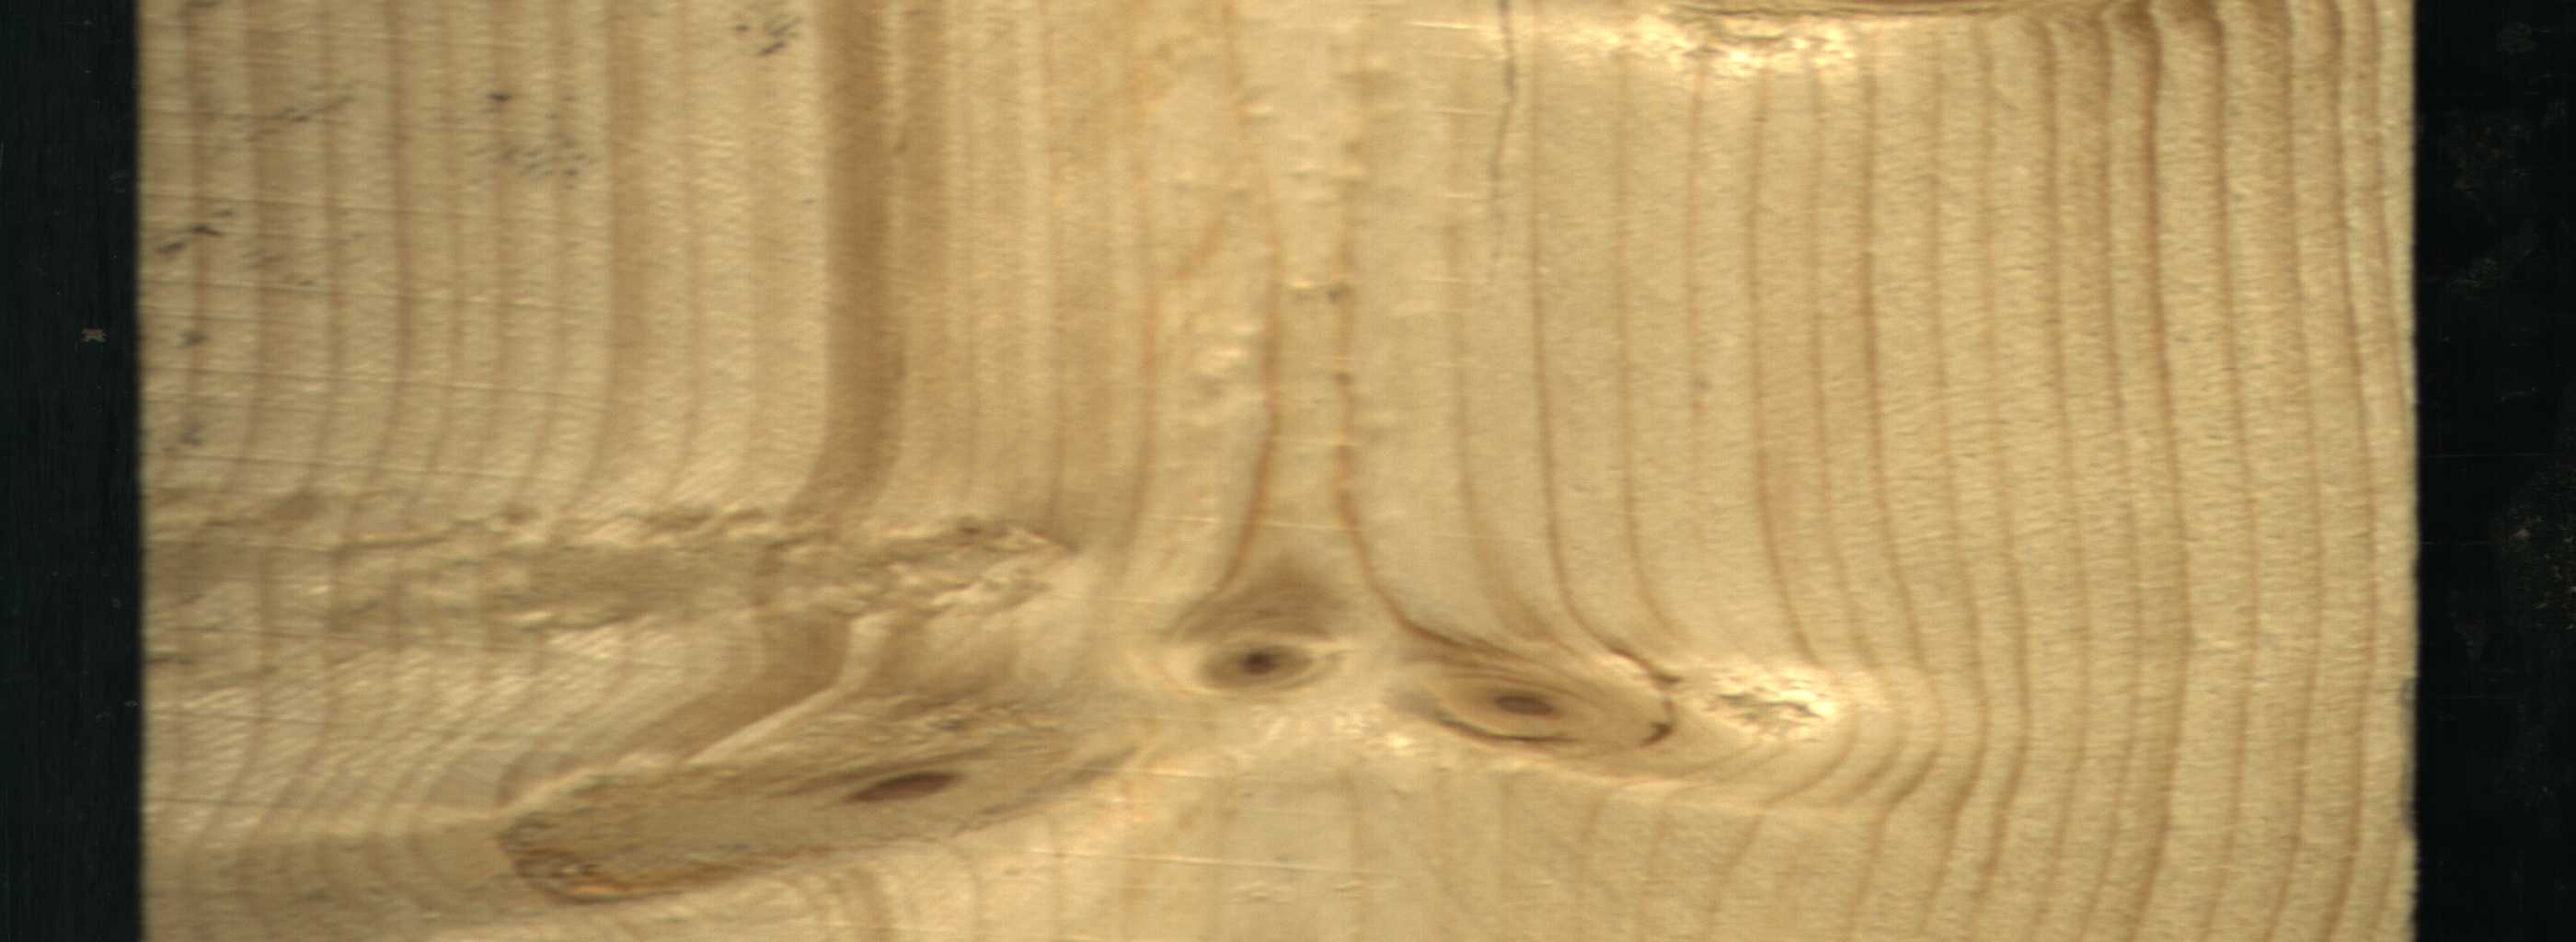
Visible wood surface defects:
Live_Knot
Live_Knot
Live_Knot